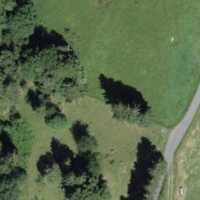
EUNIS habitat code: 24
Species observed at this site:
Cephalanthera damasonium